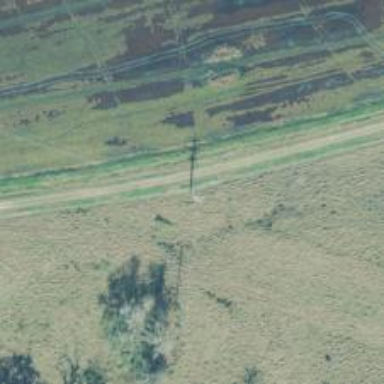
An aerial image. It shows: Power pole.